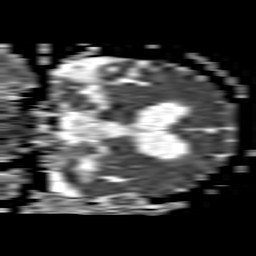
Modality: ADC
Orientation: coronal
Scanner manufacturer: philips
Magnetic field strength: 1.5 T
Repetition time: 3.393 s
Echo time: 0.06922 s